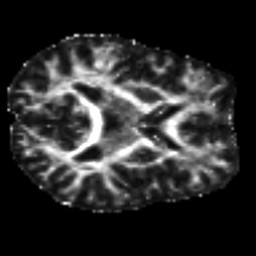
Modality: FA
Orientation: axial
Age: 32
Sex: male
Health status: ill
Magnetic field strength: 3 T
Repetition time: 8.4 s
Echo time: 0.0926 s